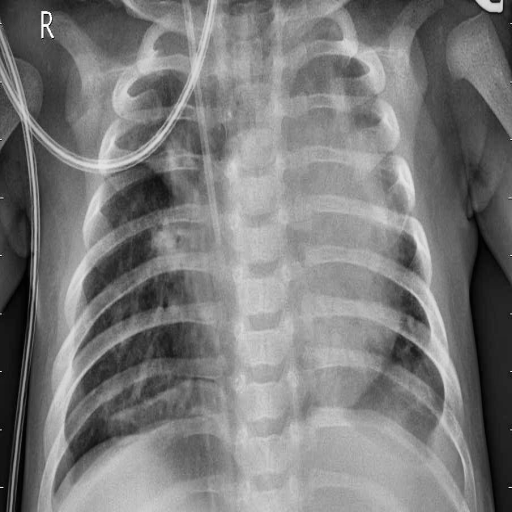
Finding: PNEUMONIA